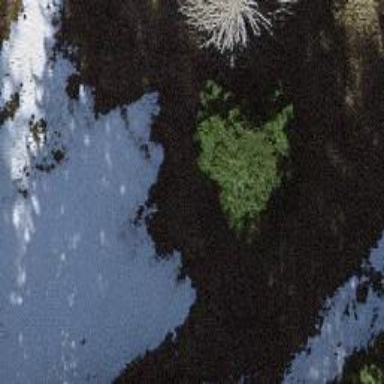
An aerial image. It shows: Single tag "natural: tree."